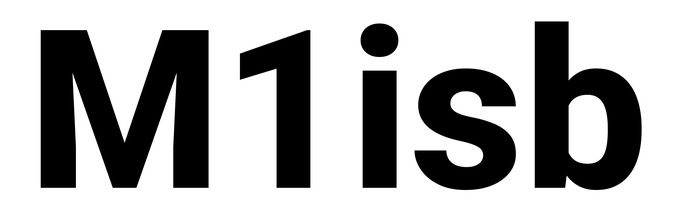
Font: Roboto_ExtraBold